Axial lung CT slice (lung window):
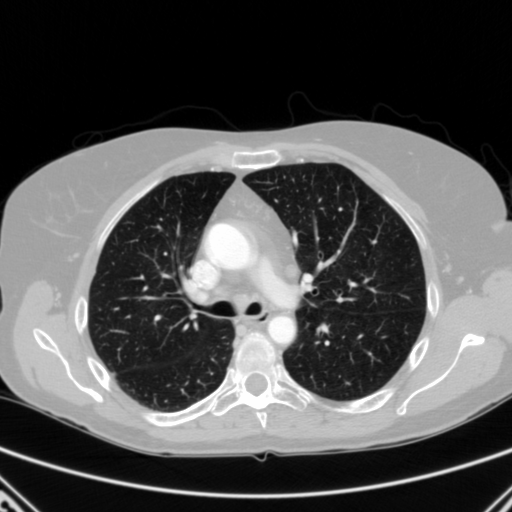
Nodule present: no